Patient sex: M
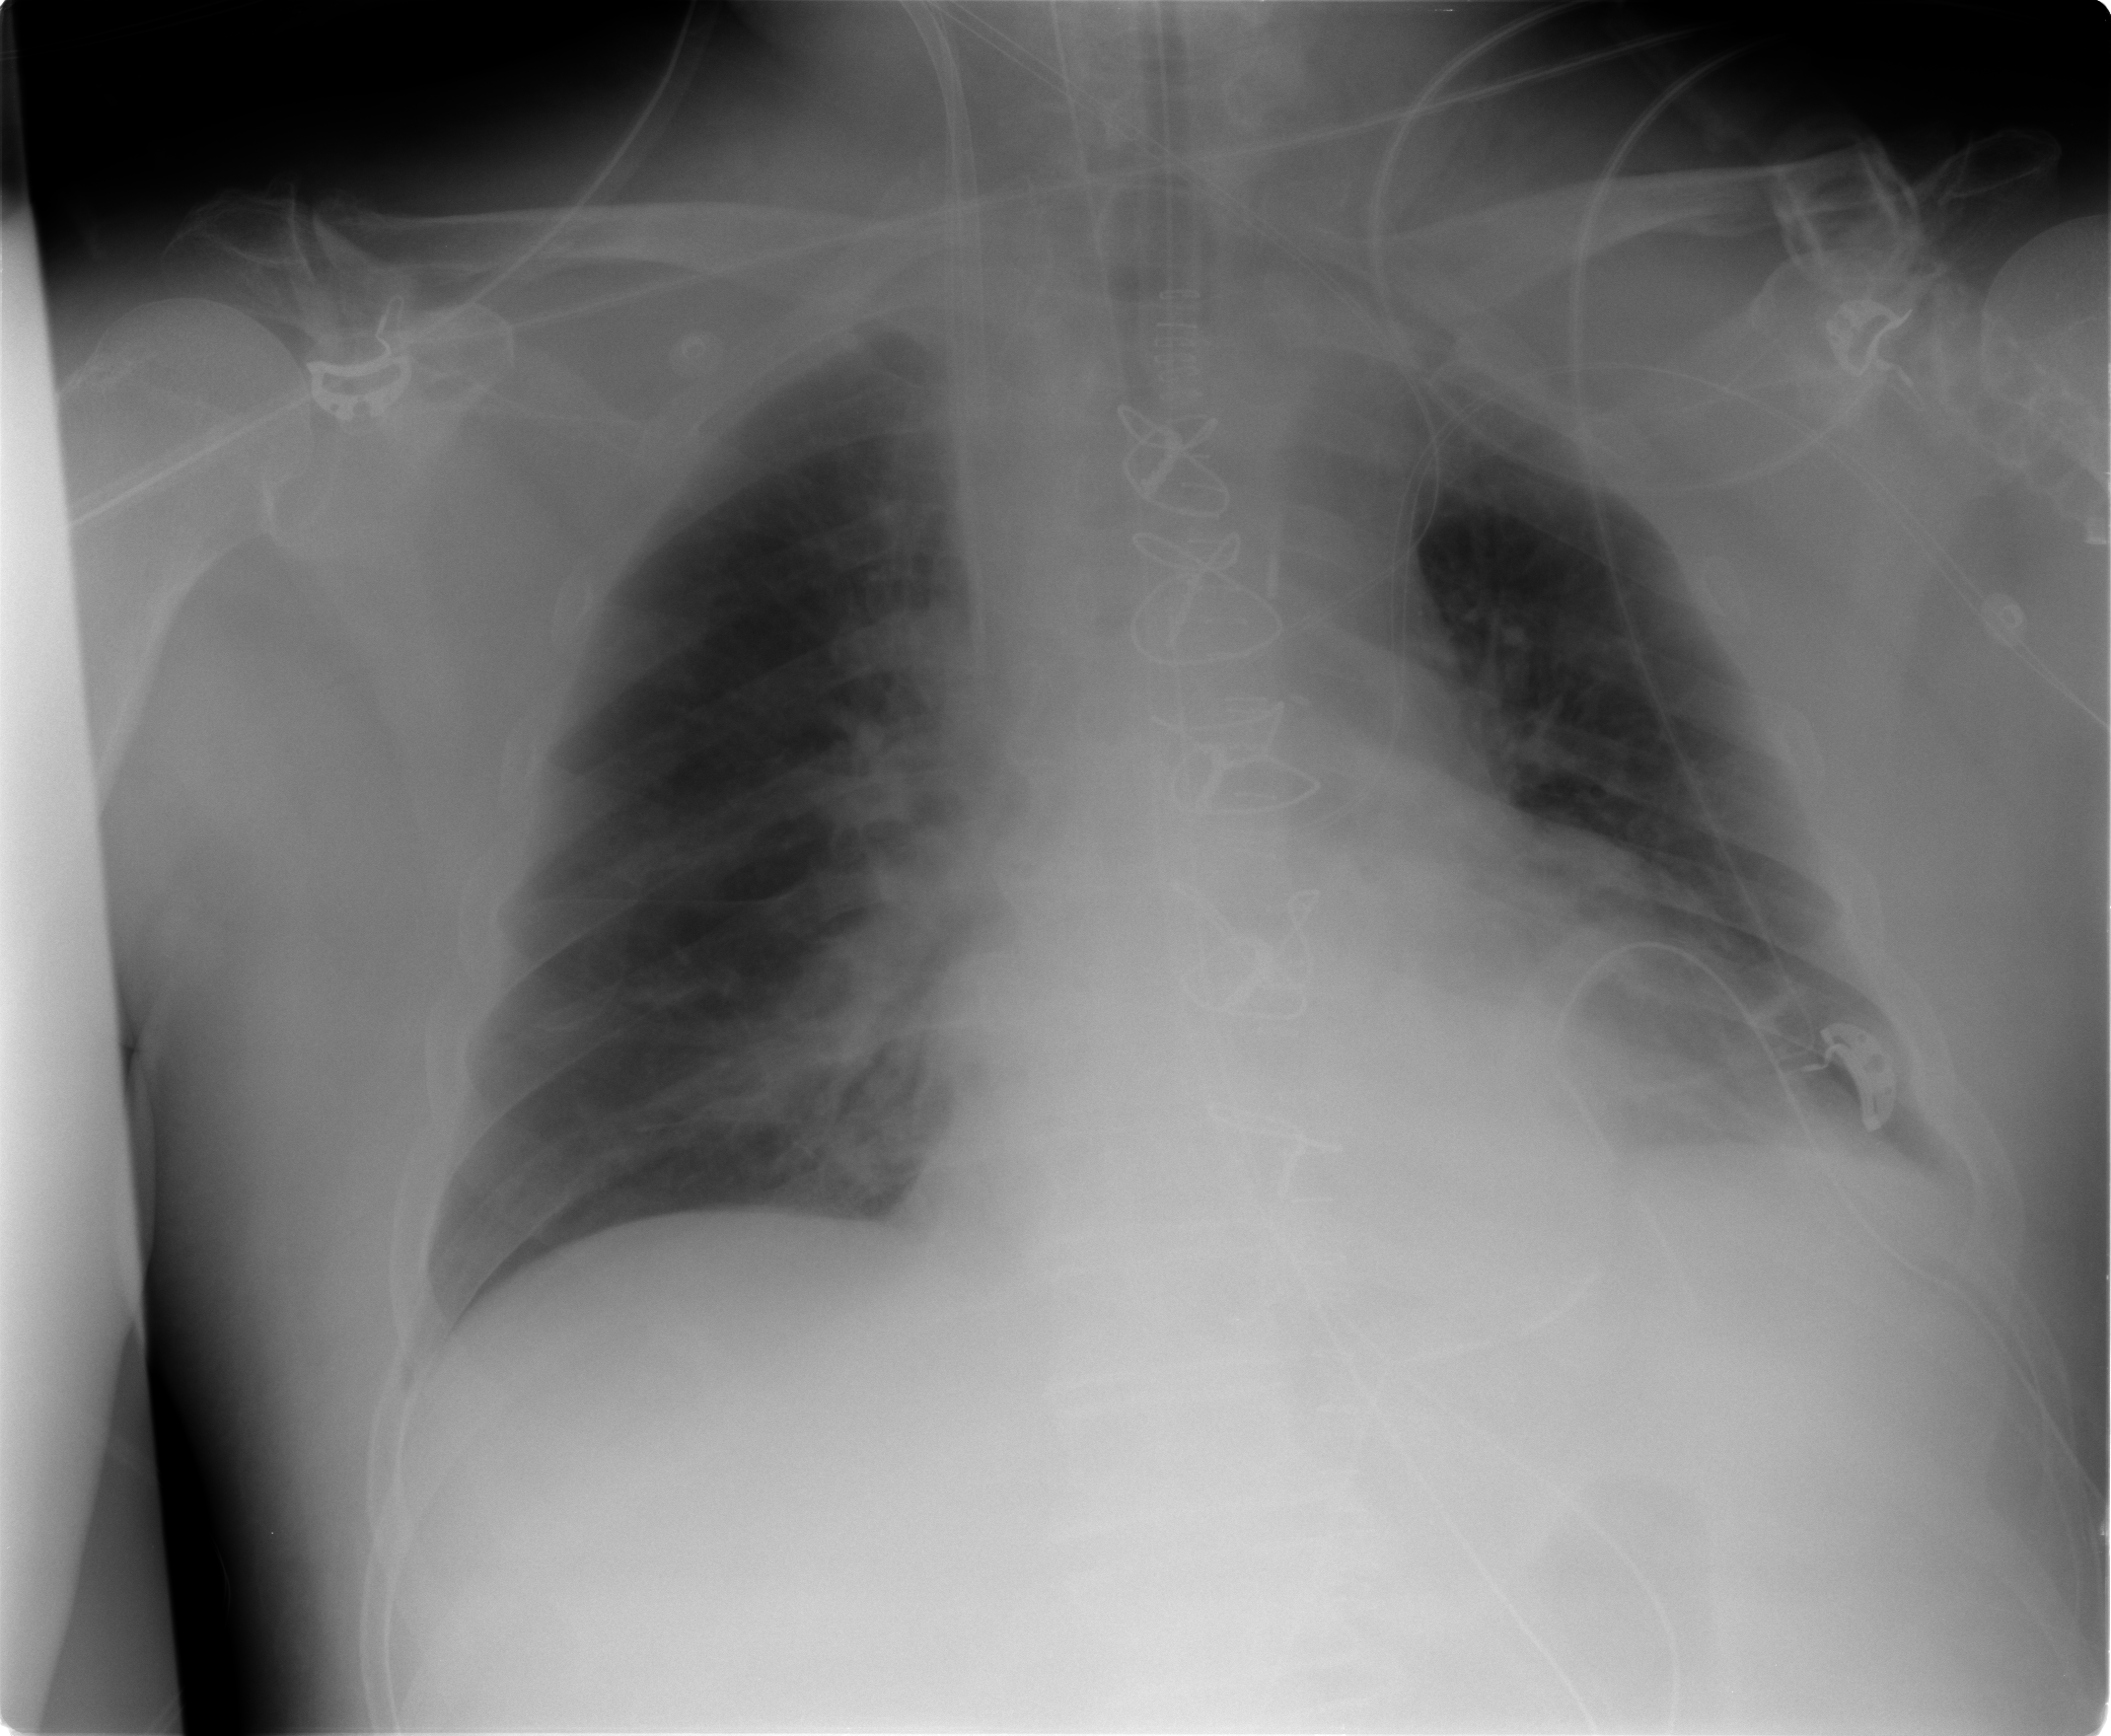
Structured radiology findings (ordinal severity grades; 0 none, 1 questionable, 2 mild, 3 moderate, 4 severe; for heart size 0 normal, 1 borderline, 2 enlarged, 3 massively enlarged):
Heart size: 2
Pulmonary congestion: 3
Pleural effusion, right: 2
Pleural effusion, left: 2
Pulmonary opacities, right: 0
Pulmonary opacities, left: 0
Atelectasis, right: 0
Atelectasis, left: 0